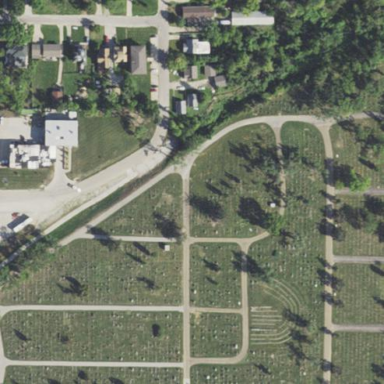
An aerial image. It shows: Cemetery.